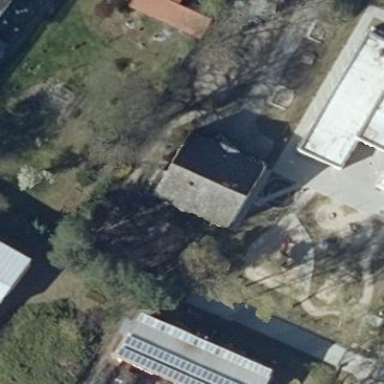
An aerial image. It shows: Kindergarten building.